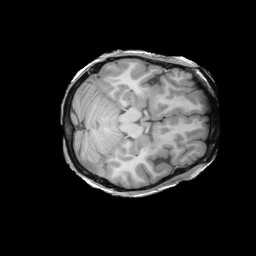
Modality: T1w
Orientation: axial
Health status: ill
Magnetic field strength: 3 T